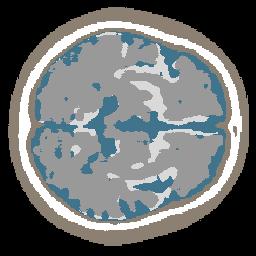
Label: no_lesion